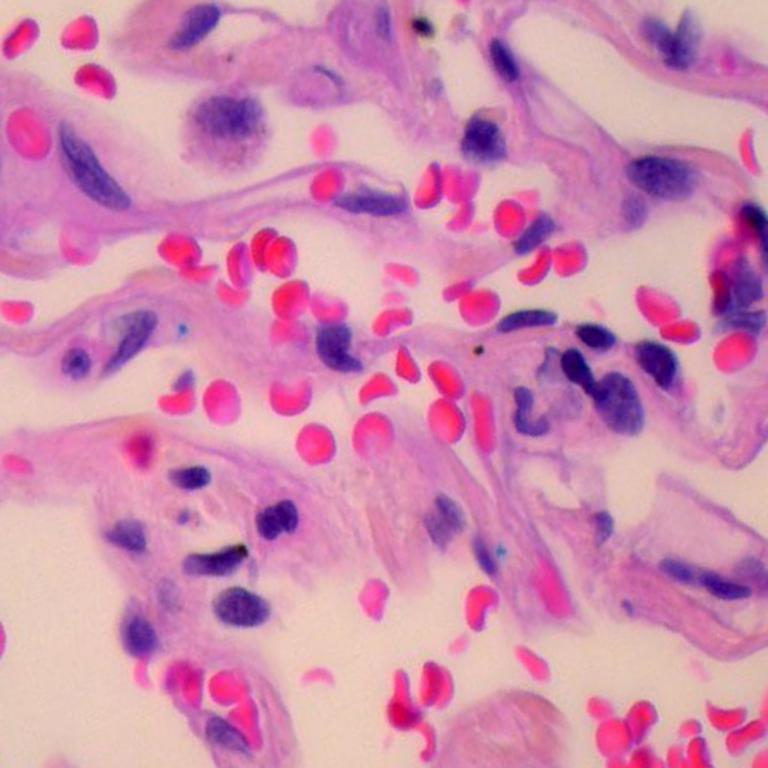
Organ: lung
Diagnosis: benign